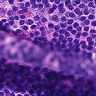
Metastatic tissue present: no